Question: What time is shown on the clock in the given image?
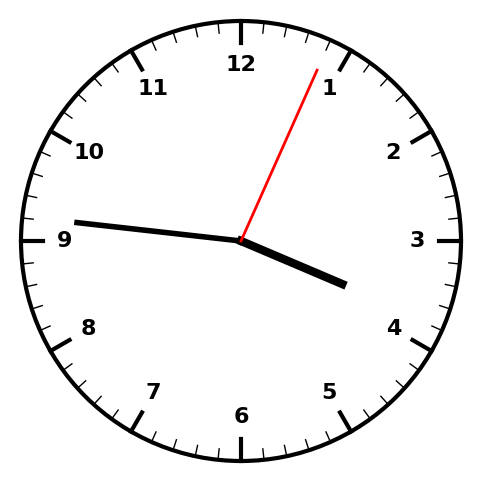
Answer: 03:46:04